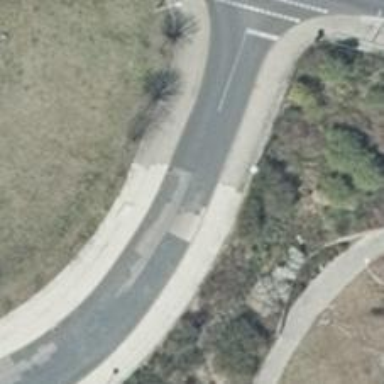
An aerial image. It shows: Secondary link road with surface made of concrete plates.